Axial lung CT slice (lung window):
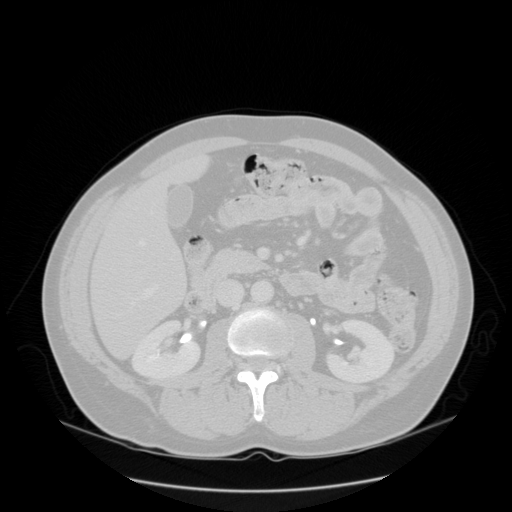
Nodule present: no